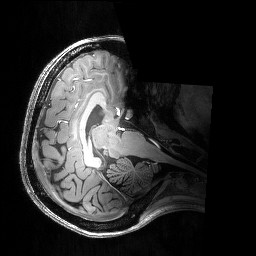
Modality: T1w
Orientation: axial